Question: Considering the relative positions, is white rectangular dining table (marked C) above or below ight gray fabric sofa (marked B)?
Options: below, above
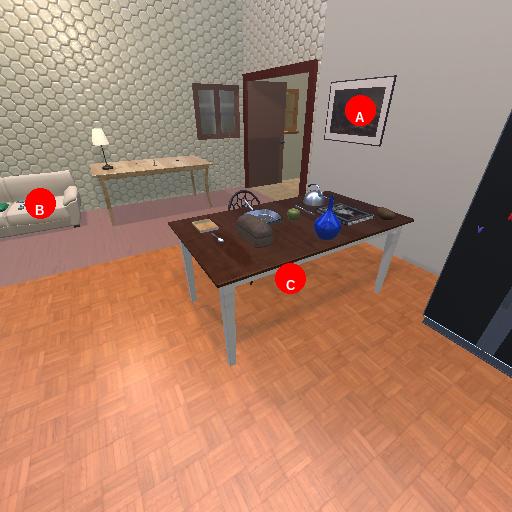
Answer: below